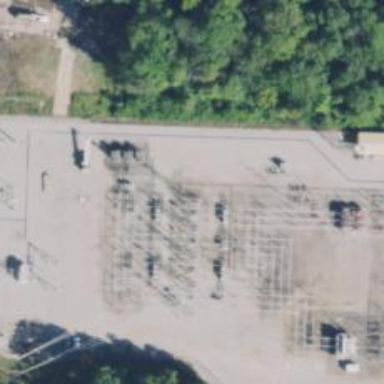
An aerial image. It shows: Switch for power supply.